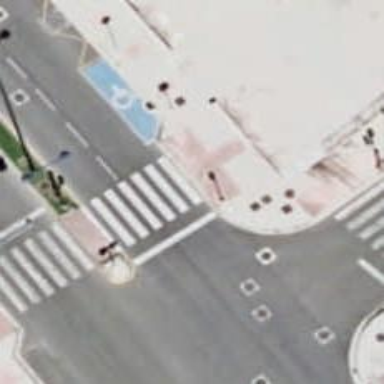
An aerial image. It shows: Pedestrian crossing with zebra markings on footway.